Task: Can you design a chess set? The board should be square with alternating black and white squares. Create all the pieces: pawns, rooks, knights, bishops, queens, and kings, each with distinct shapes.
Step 178:
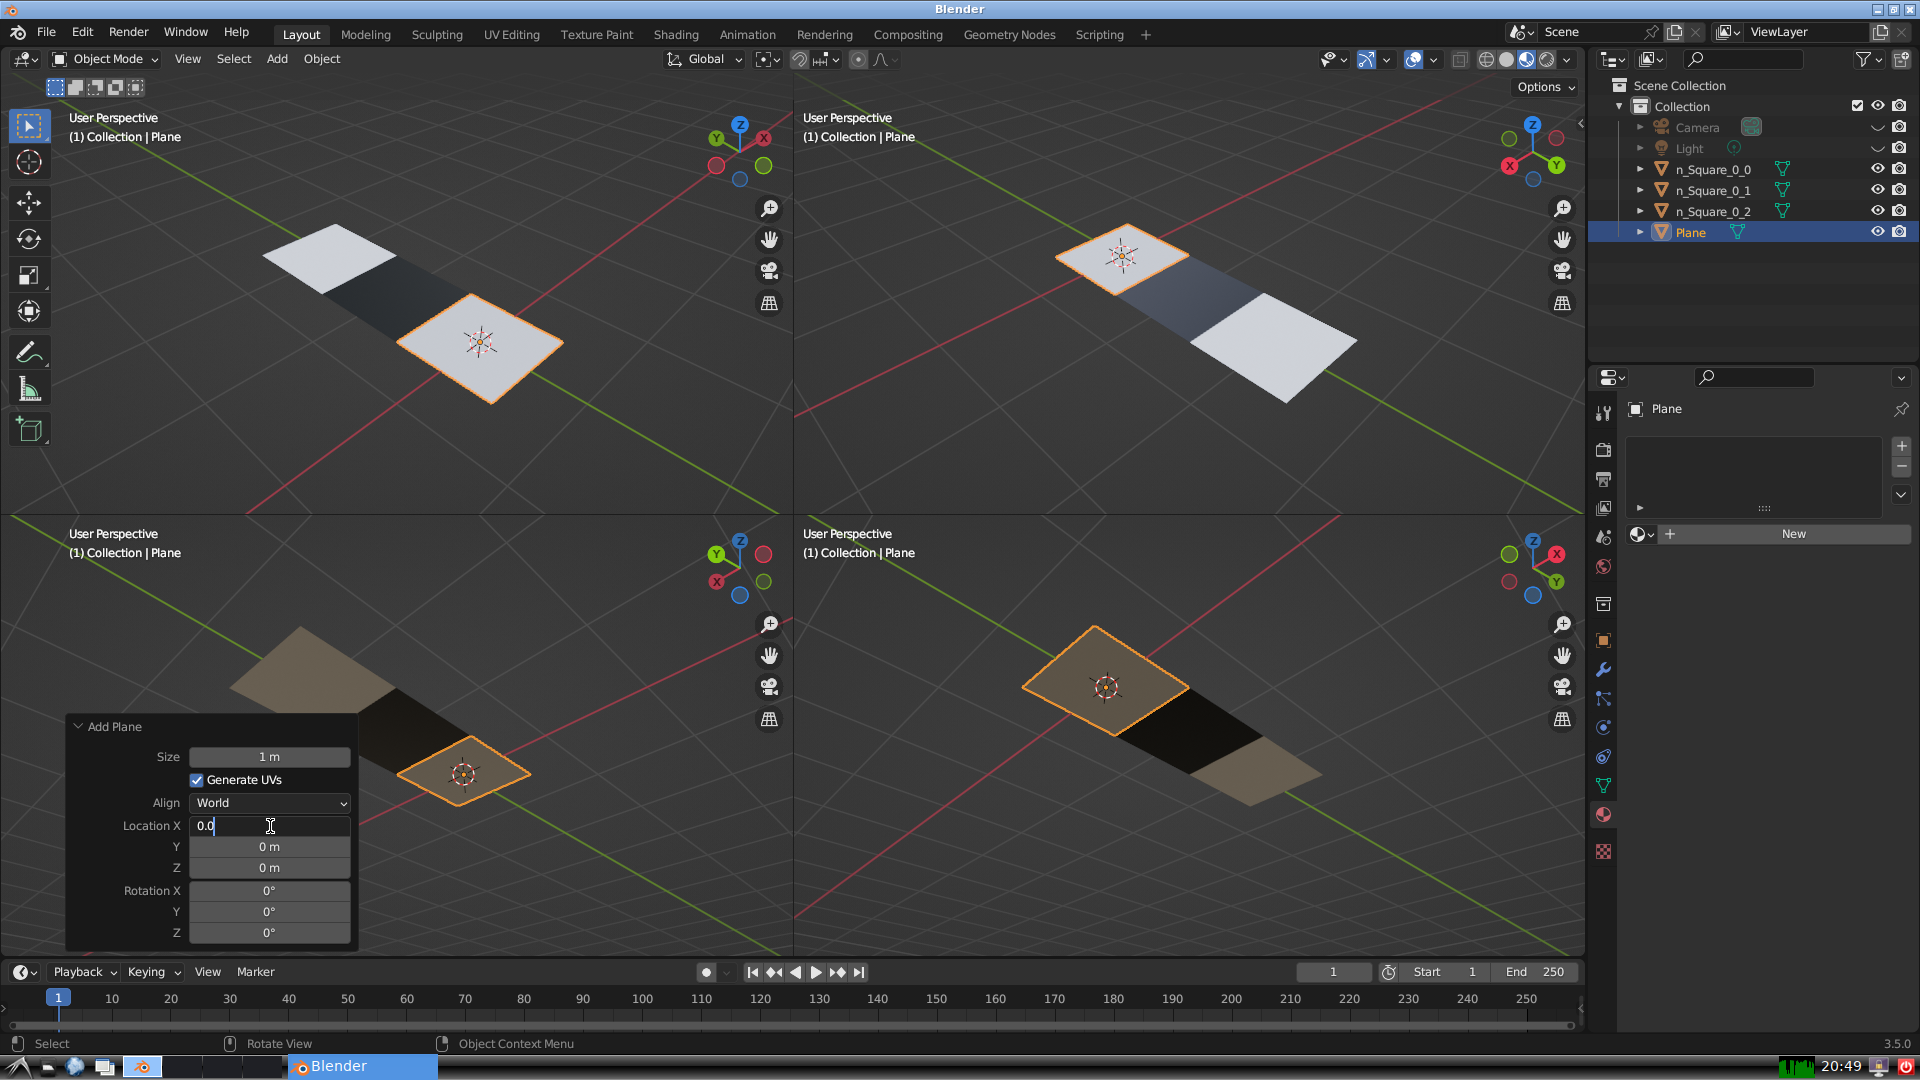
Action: {"key_press": ['Return']}